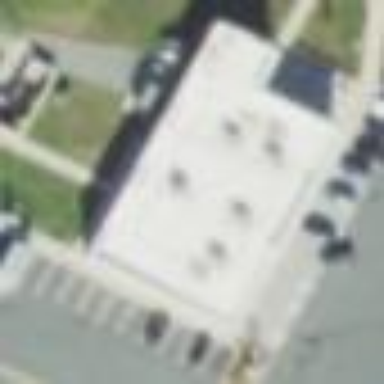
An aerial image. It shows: Building.